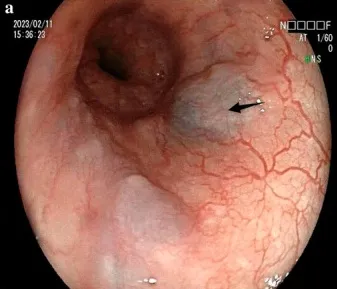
(a) Endoscopy showing multiple esophageal venous sinus (black arrow).
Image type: endoscopy (gi_endoscopy)